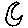
Label: moon